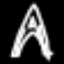
Label: The Eiffel Tower